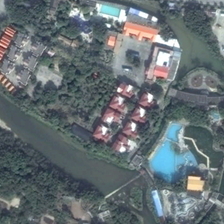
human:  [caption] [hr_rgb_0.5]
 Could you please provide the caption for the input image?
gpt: many green trees and some buildings are in a resort with a pond .

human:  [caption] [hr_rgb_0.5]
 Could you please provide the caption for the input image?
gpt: many green trees and some buildings are in a resort with a pond .

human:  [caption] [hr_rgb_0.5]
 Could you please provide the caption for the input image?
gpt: many green trees and some buildings are in a resort with a pond .

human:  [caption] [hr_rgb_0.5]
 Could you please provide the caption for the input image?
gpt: many green trees and some buildings are in a resort with a pond .

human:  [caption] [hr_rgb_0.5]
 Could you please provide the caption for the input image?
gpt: many green trees and some buildings are in a resort with a pond .